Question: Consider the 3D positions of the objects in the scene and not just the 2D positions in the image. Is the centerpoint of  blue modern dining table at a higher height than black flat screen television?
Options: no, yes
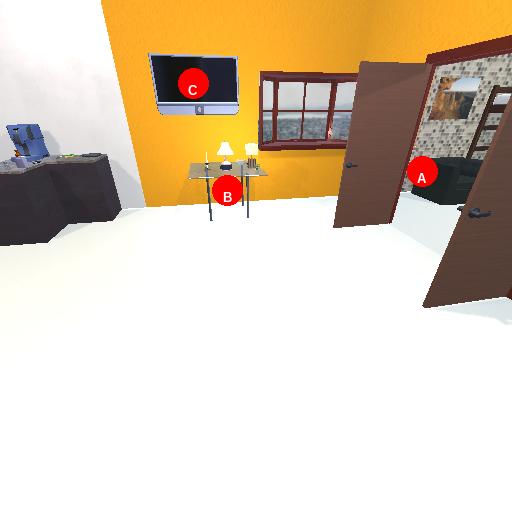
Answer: no